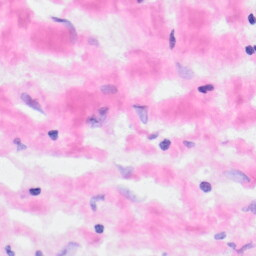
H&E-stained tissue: Kidney